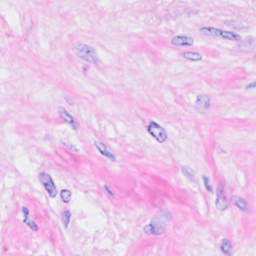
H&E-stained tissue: Breast